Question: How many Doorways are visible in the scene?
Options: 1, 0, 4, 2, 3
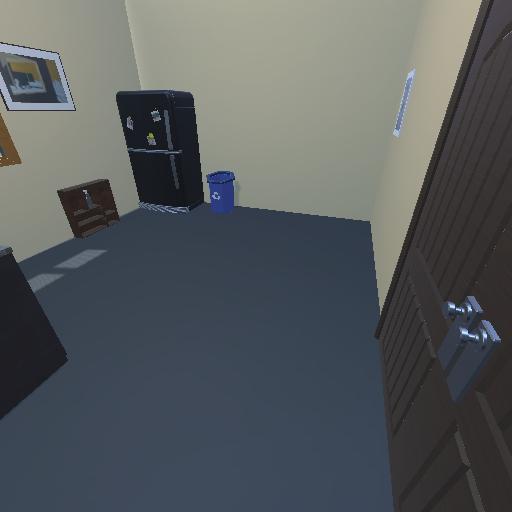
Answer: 1